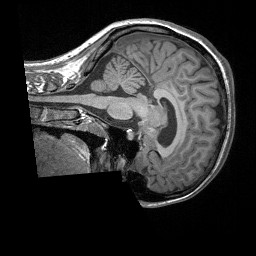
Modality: T1w
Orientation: sagittal
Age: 24
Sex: female
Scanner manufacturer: siemens
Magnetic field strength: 3 T
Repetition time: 1.9 s
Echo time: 0.00252 s